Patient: sex M, age 57
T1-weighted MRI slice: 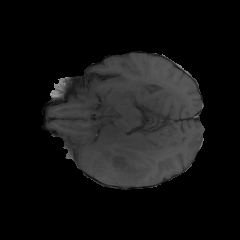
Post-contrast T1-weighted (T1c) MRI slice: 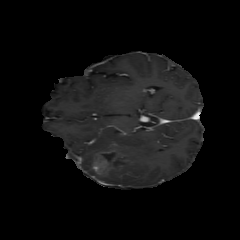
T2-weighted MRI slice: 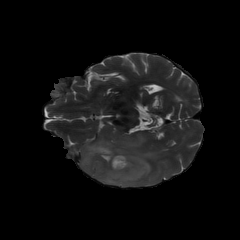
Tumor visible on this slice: yes
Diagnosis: Glioblastoma, IDH-wildtype
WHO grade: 4